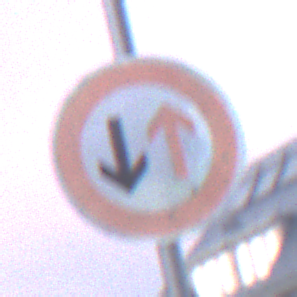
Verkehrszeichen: VorrangDesGegenverkehrs
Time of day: SunriseSunset
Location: Outdoor (Urban)
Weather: PartlyCloudy
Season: NotSpecified
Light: Natural